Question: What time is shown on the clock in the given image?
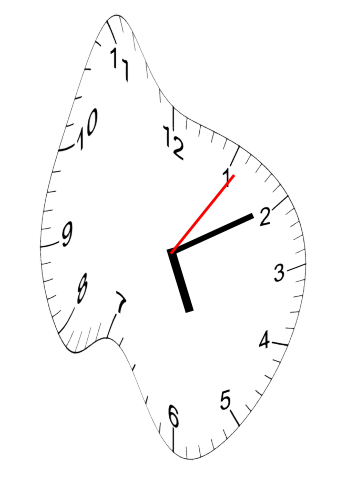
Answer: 05:10:06